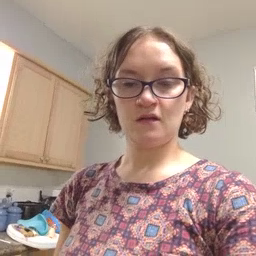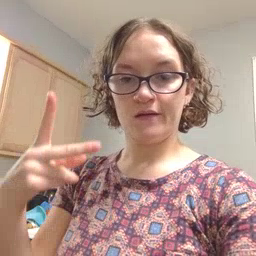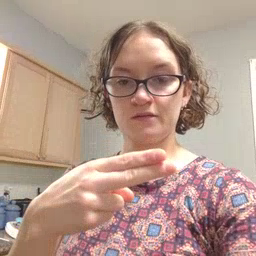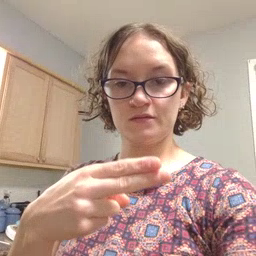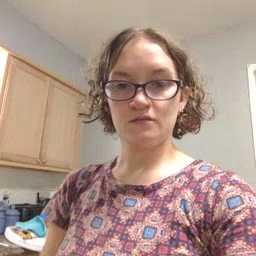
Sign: cut